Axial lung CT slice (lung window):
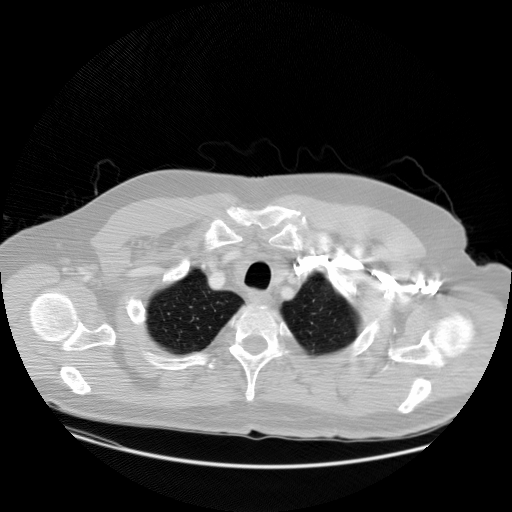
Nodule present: no